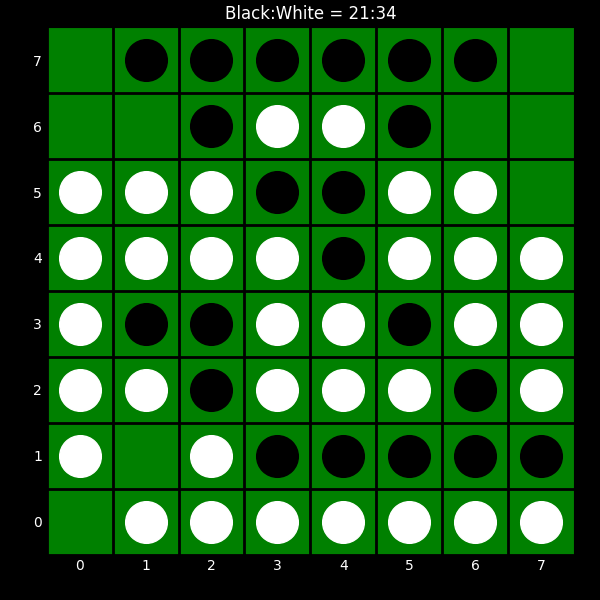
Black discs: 21
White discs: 34